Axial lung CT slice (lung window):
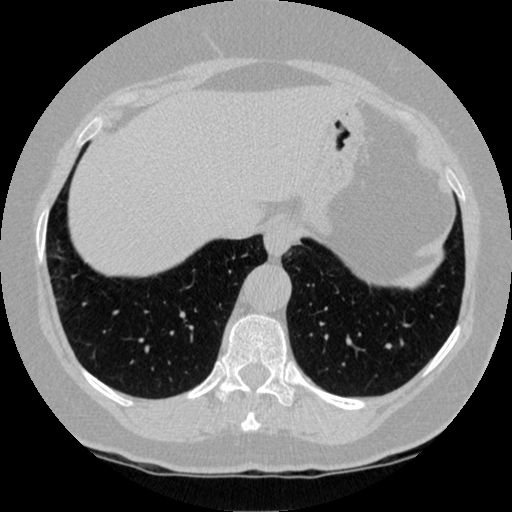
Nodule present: no